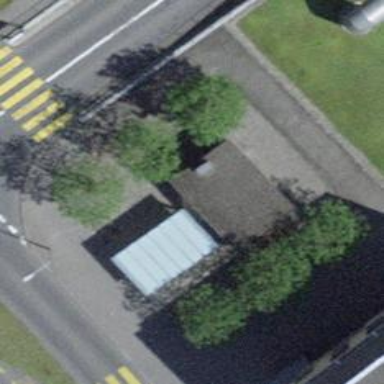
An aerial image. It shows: Parking entrance.